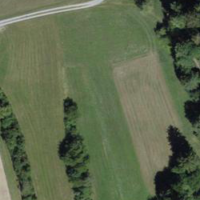
EUNIS habitat code: 24
Species observed at this site:
Vincetoxicum hirundinaria